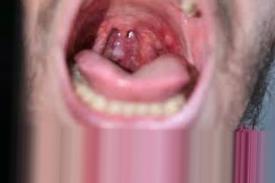
Condition: Mouth Ulcer